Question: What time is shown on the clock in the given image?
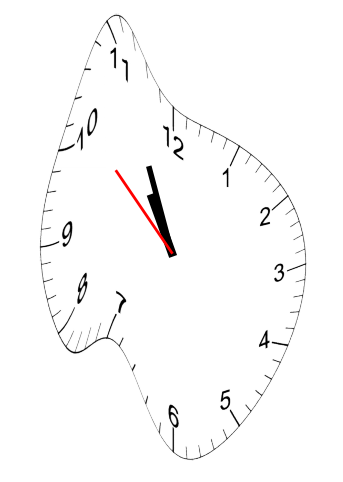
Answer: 10:55:52